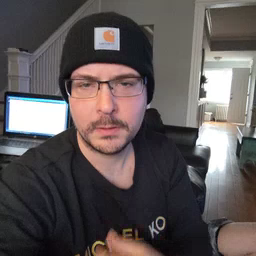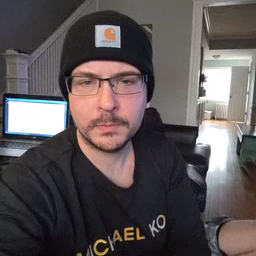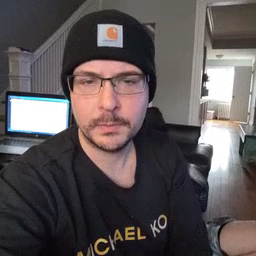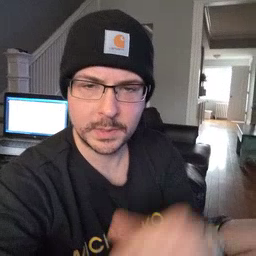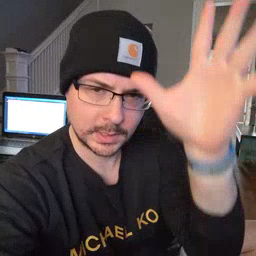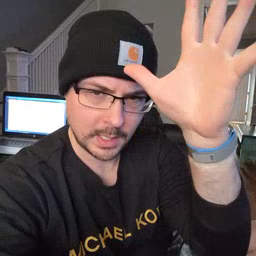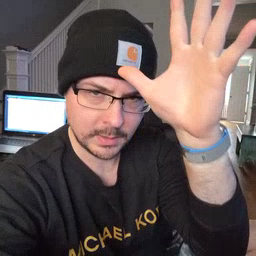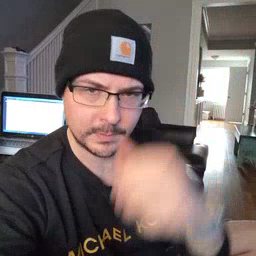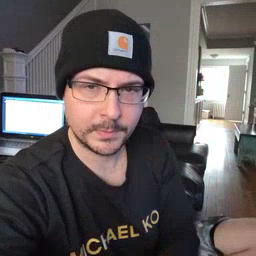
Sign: dad